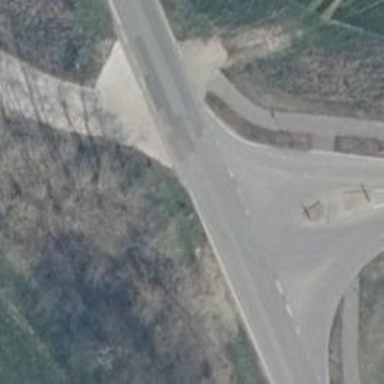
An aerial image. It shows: Secondary road with asphalt surface.